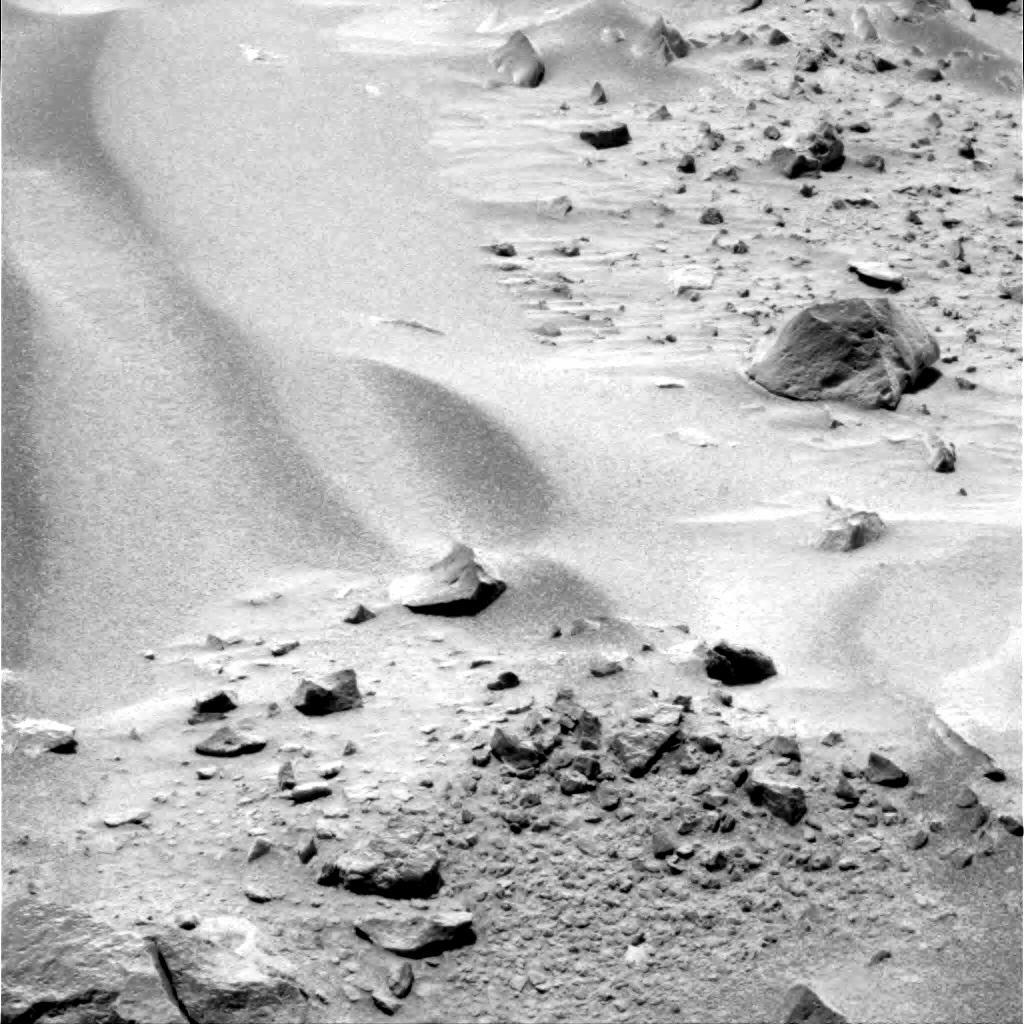
Terrain classes present: Gravel / Sand / Soil, Rock, Shadow